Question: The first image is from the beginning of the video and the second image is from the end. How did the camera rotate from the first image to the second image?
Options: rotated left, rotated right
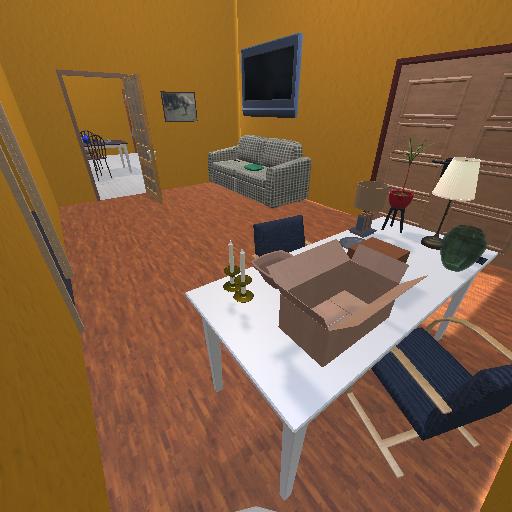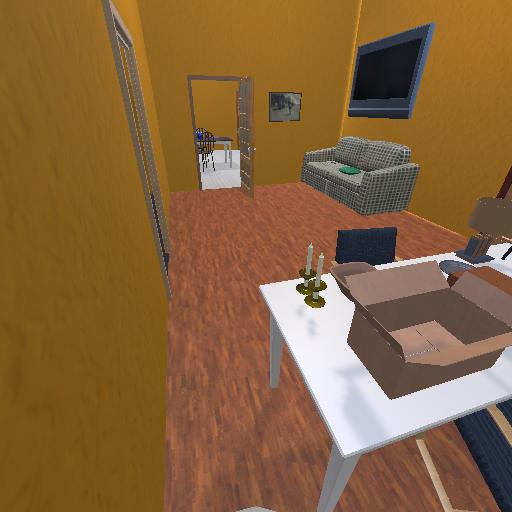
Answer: rotated left